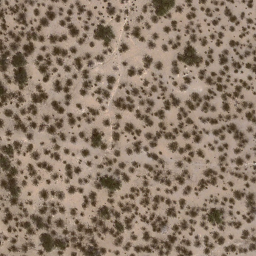
Label: chaparral